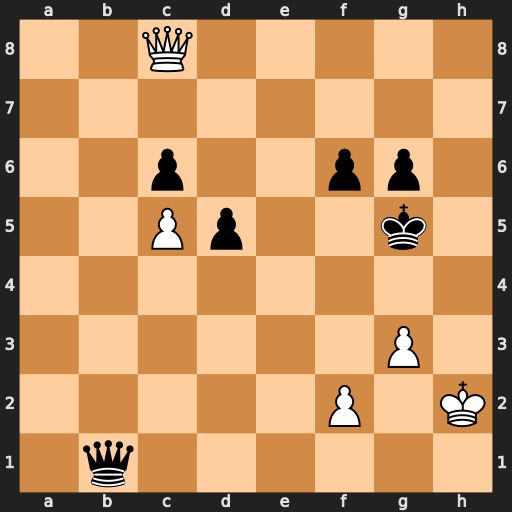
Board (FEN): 2Q5/8/2p2pp1/2Pp2k1/8/6P1/5P1K/1q6
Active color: w
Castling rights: -
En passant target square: -
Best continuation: f4+ Kh6 Qh8#